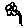
Label: flower